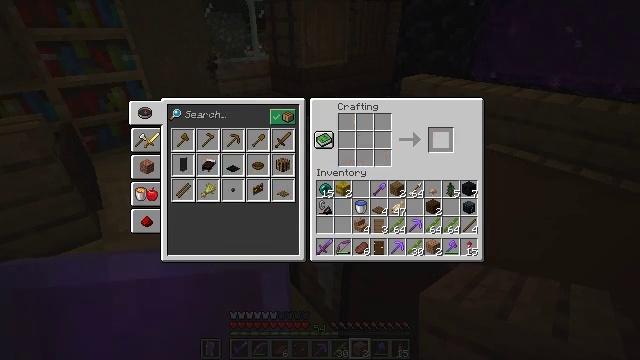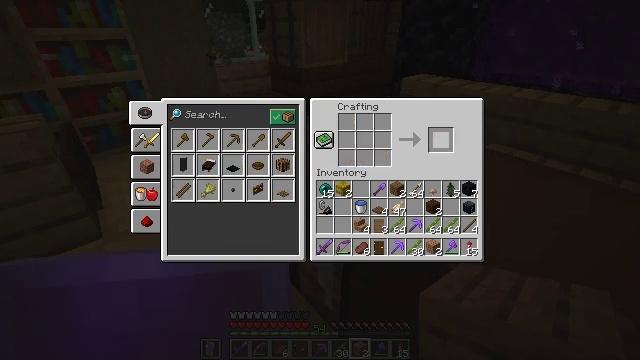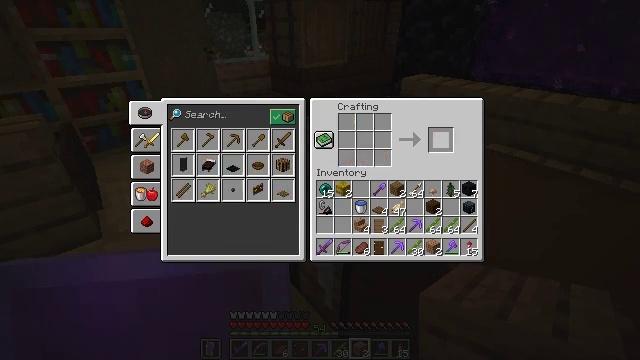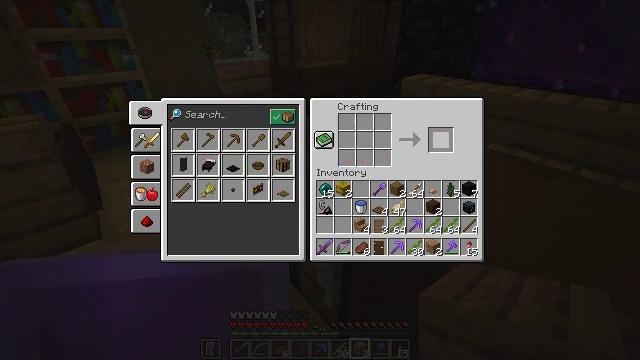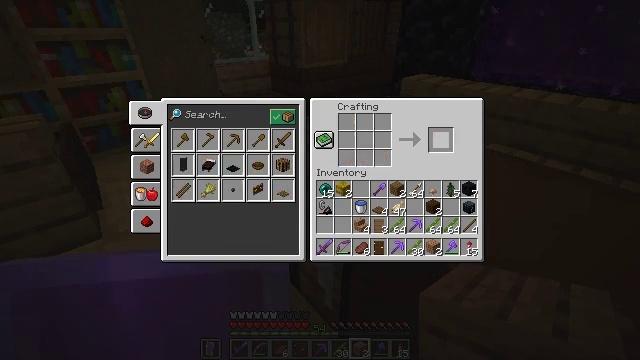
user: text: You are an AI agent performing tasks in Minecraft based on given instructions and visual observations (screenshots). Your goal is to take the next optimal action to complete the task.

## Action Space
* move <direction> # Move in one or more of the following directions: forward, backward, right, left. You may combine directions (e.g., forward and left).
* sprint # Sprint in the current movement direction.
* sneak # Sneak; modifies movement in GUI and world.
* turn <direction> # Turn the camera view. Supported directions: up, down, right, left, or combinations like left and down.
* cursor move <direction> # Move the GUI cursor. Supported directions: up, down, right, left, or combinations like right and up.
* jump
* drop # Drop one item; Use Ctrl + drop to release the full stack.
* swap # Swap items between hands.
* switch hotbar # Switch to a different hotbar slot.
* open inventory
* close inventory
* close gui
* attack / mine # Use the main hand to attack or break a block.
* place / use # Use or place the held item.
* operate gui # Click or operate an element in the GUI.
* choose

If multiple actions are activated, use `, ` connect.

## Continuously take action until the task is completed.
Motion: motion action
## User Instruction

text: Use planks to craft jungle stairs in the crafting table.
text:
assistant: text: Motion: sneak, attack / mine
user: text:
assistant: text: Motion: sneak, attack / mine
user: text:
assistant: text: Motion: sneak, attack / mine
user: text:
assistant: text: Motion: sneak, attack / mine
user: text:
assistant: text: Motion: sneak, attack / mine